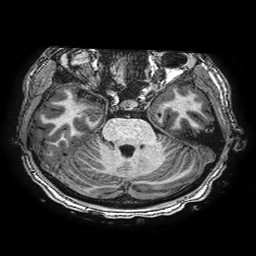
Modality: T1w
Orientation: coronal
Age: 16
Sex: female
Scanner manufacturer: ge
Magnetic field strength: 3 T
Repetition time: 0.00766 s
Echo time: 0.003476 s